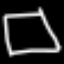
Label: square